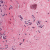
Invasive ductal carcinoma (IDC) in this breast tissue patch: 0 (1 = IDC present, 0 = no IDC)